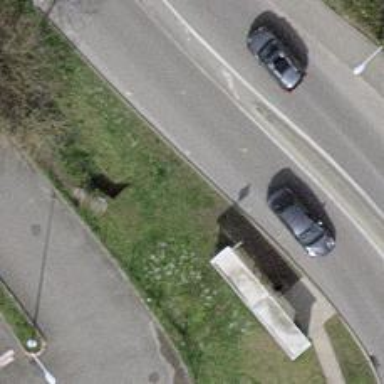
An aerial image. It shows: Platform with asphalt surface and shelter. It is designed for public transport.